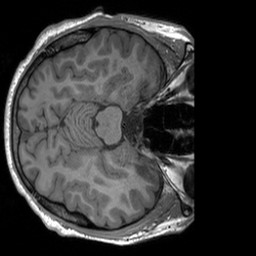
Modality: T1w
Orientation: axial
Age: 24
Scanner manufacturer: siemens
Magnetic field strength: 3 T
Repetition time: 1.9 s
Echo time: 0.00252 s